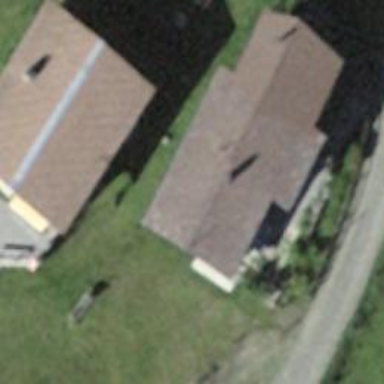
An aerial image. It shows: Building with tile roof.